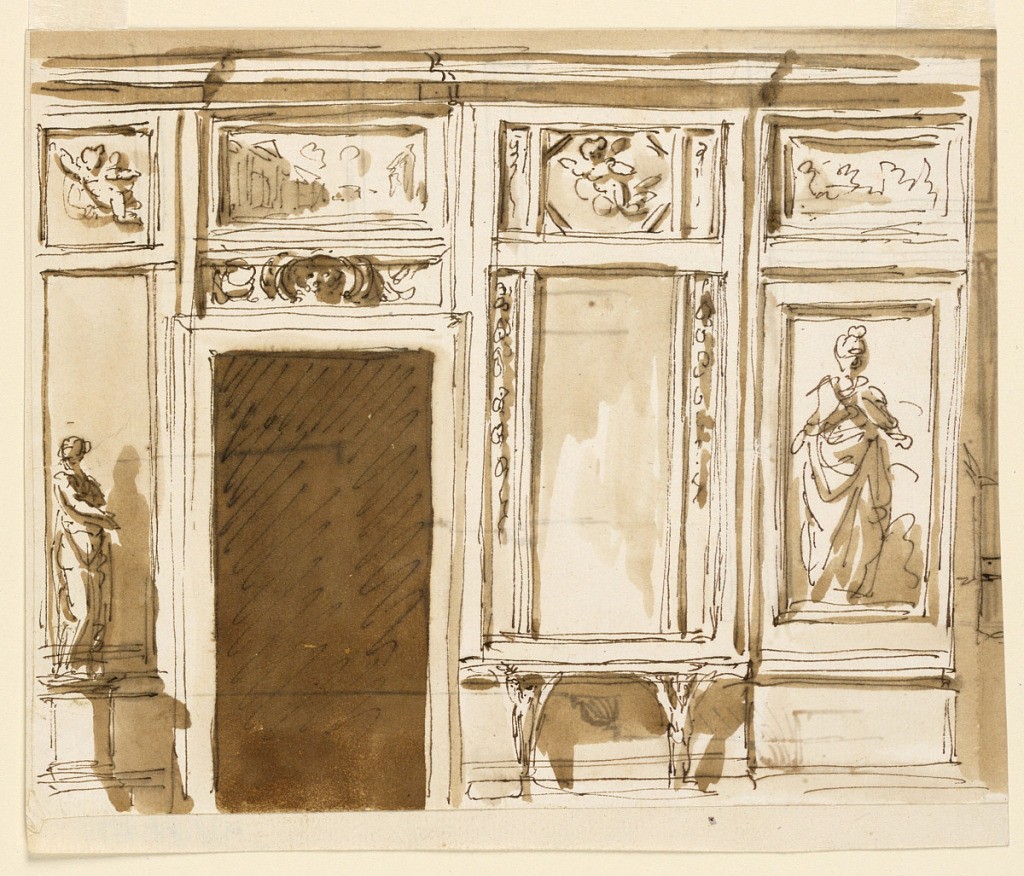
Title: Elevation of a Drawing Room Wall
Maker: Giuseppe Barberi, Italian, 1746–1809
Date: ca. 1800
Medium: Pen and brown ink, brush and brown wash on off-white laid paper, lined
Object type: Drawing
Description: An alternative suggestion for -1582. The left side is shown. The central panel is decorated with the figure of a woman. The console table below the looking glass is supported by winged sphinxes. Beside the upper part of the looking glass are hanging garlands. Above the door is a frieze with a mask in the center which is followed by an architectural view. Flying putti are in the upper parts of the panel beside the door, at left, and above the looking glass. On the verso are pen sketches.